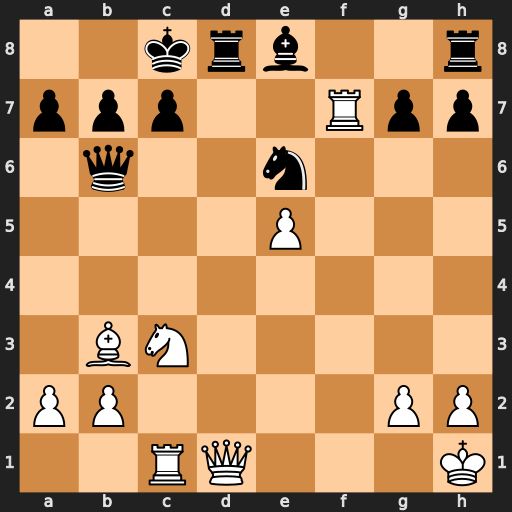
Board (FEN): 2krb2r/ppp2Rpp/1q2n3/4P3/8/1BN5/PP4PP/2RQ3K
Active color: w
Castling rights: -
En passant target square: -
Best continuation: Bxe6+ Qxe6 Rxc7+ Kxc7 Nb5+ Kb6 Qxd8+